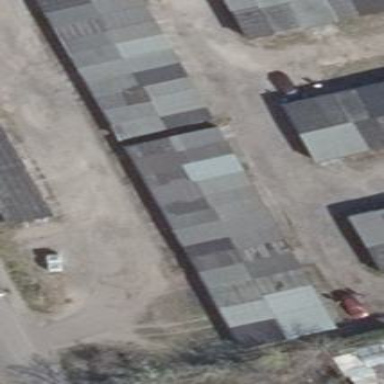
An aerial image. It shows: Group of garages.